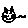
Label: cat